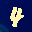
Label: 4